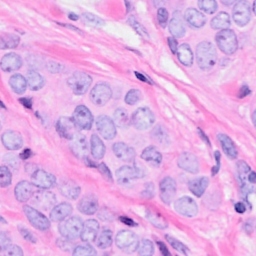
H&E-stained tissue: Breast